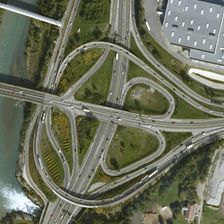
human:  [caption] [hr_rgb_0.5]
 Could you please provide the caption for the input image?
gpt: there is a grey roof near the overpass .

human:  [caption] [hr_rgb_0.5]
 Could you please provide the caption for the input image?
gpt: there is a grey roof near the overpass .

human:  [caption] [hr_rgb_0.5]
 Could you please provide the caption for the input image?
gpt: there is a bridge over the river .

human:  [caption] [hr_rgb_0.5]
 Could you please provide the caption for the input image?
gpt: there is a bridge over the river .

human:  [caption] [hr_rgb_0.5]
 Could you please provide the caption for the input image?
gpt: there is a bridge over the river .